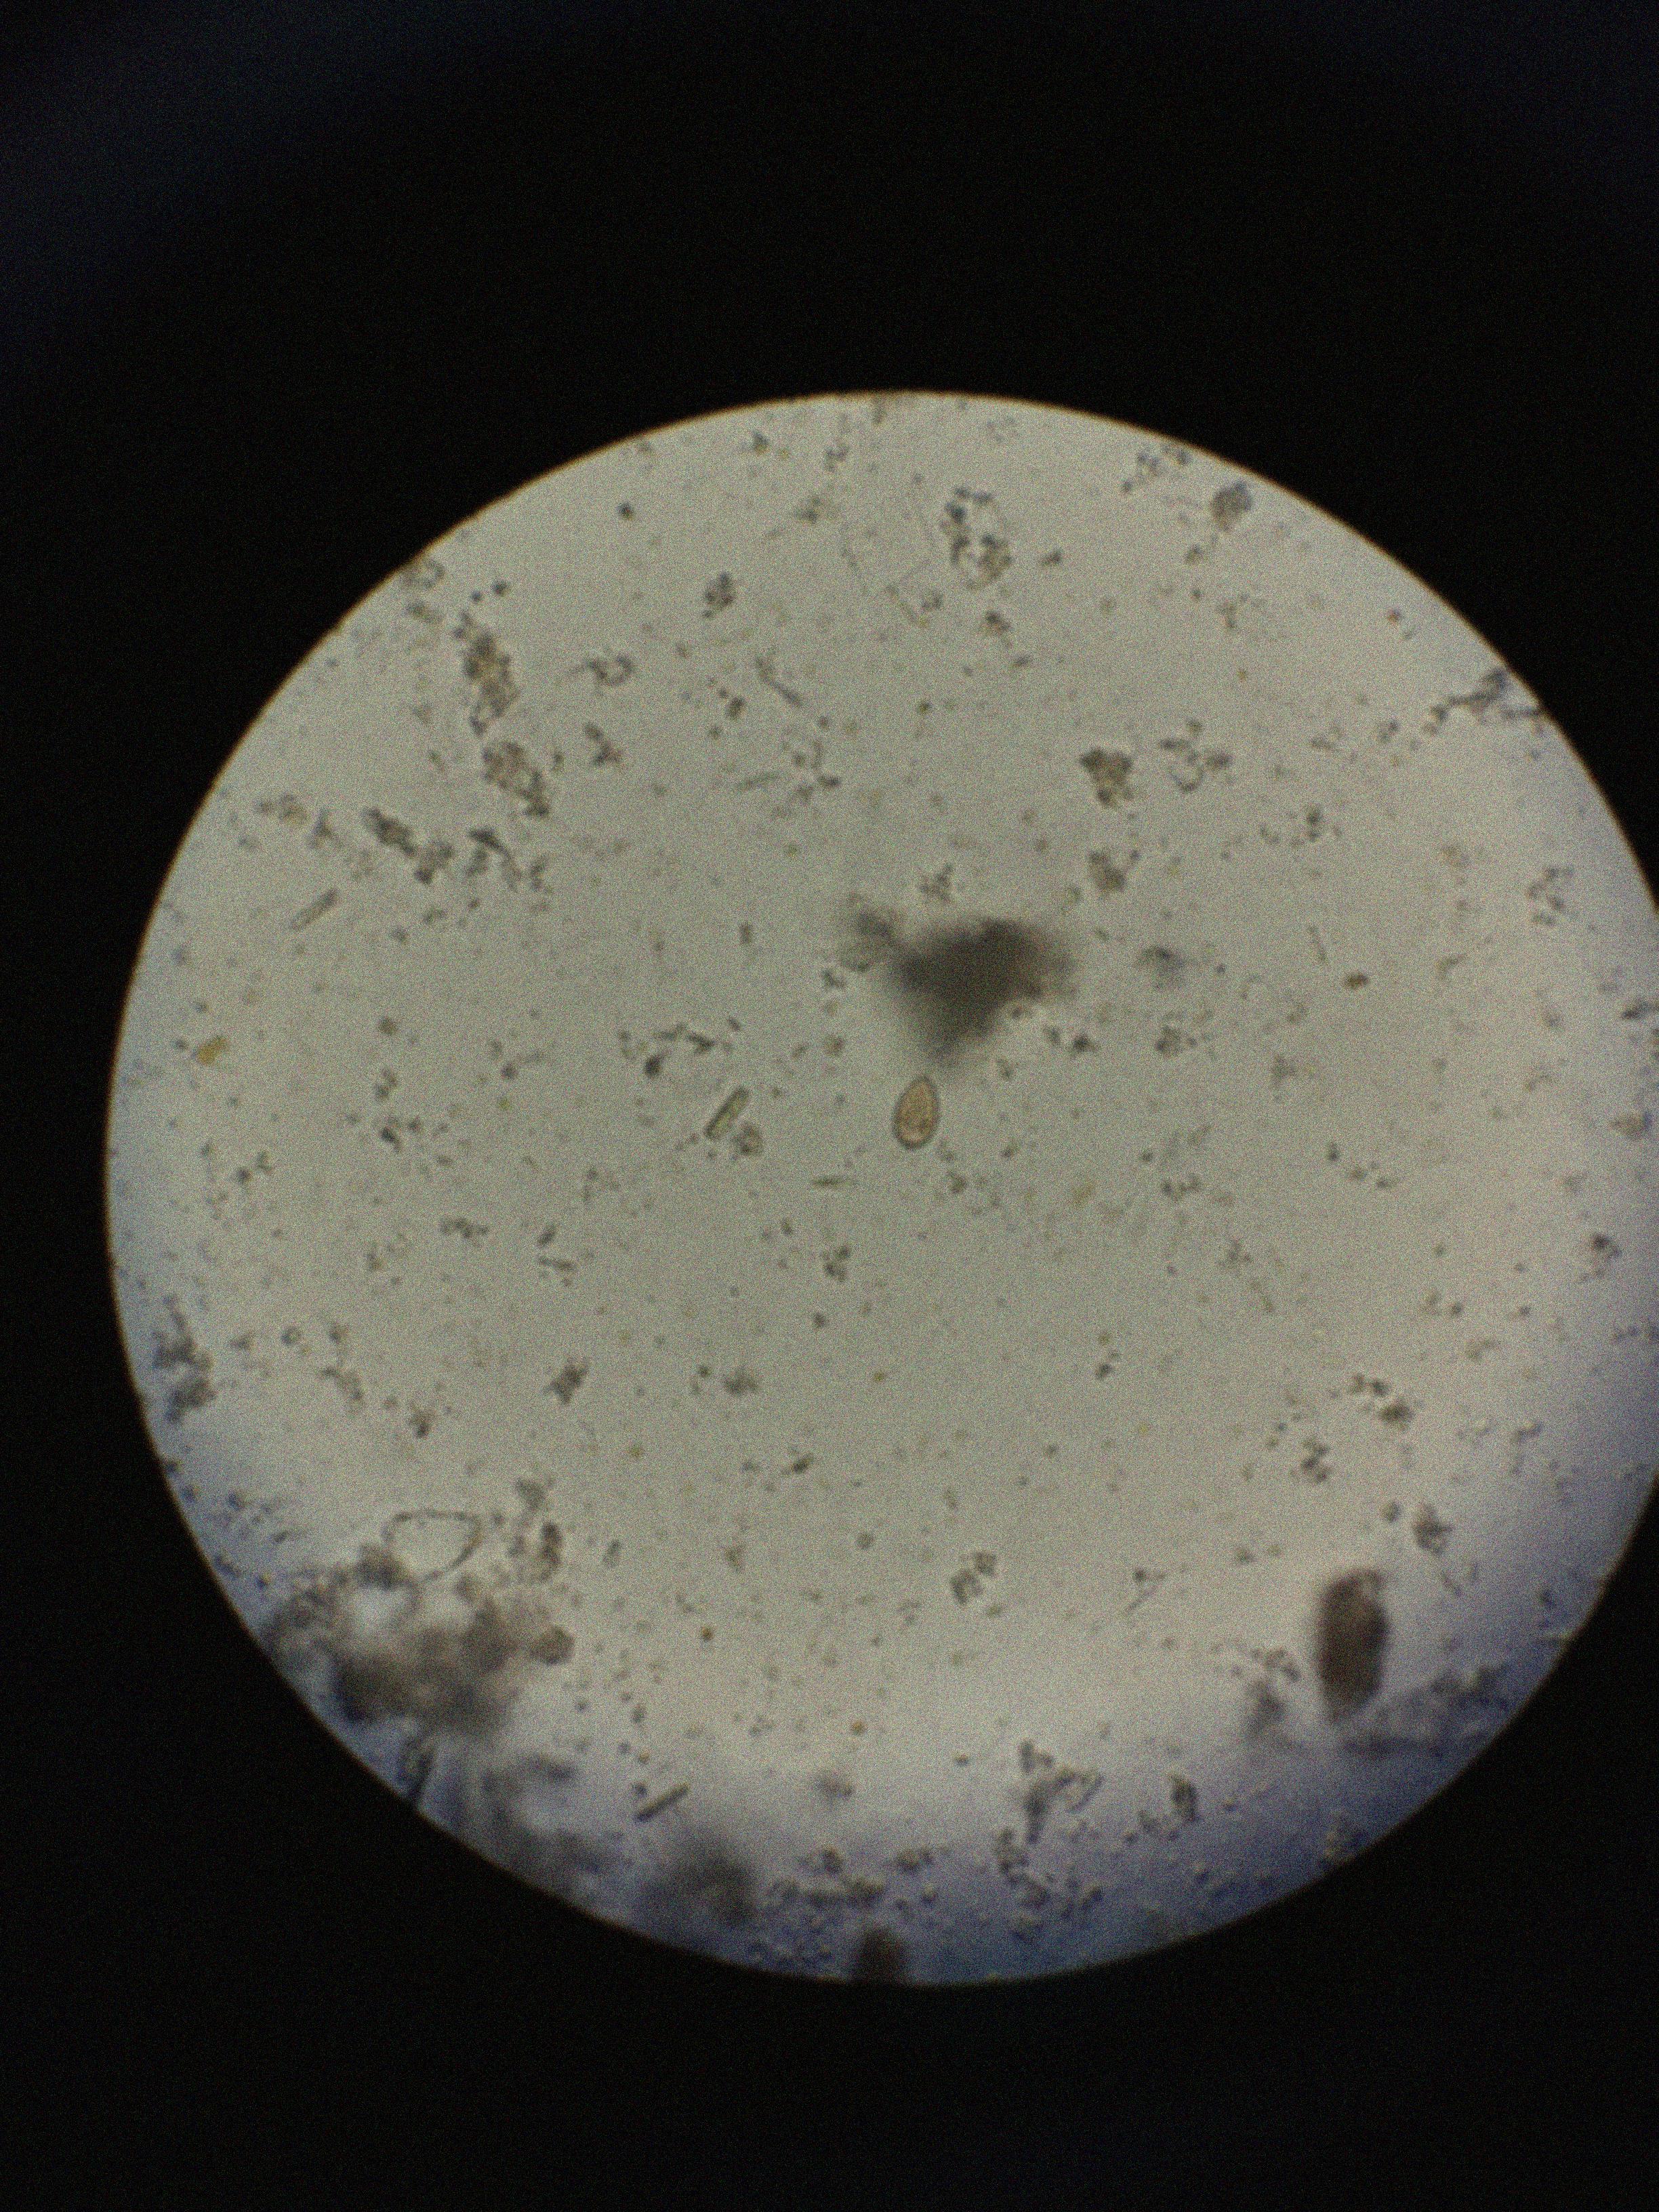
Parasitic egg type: Opisthorchis viverrine